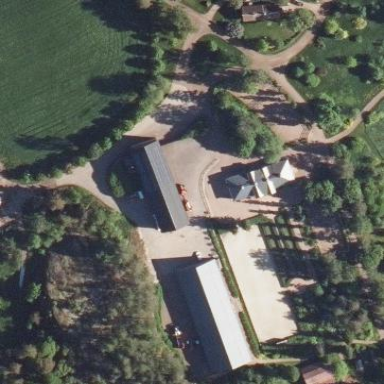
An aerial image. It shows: Farmyard area.